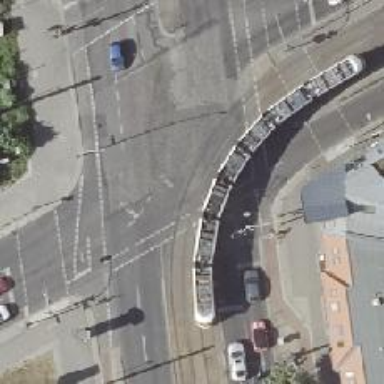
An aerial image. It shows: Tram level crossing on the railway.